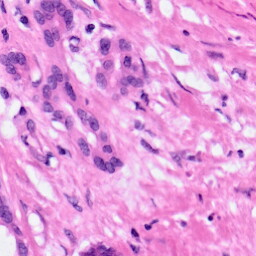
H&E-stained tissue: Pancreatic